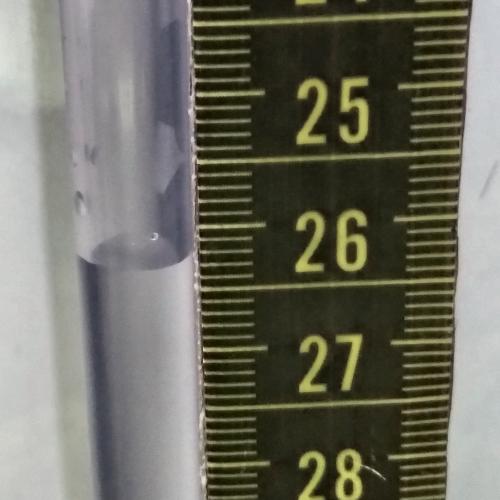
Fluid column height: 26.2 cm